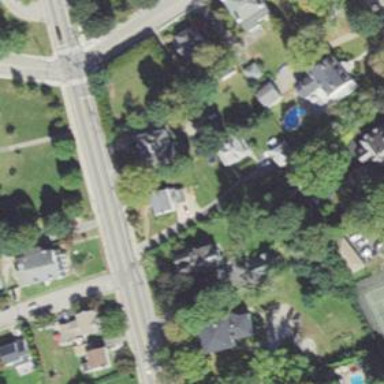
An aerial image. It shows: Residential driveway used as service road.